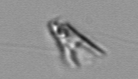
Label: Chrysochromulina_lanceolata